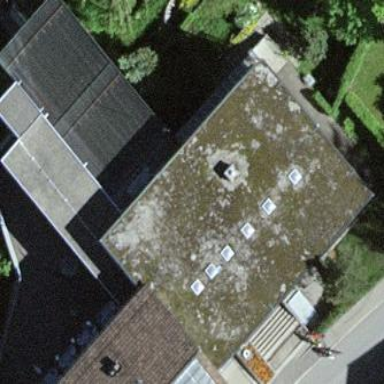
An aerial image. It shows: Train station building.